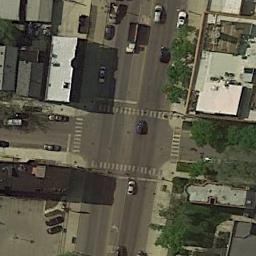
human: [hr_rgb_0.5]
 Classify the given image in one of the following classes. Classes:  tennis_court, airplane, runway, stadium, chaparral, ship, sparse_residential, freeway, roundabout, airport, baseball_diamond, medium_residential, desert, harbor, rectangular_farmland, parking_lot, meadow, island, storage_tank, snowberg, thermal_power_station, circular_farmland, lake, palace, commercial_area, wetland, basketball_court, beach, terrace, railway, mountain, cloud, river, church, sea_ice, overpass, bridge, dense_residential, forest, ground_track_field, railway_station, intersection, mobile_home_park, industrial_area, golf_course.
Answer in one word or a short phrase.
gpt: intersection